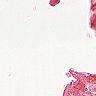
Metastatic tissue present: no